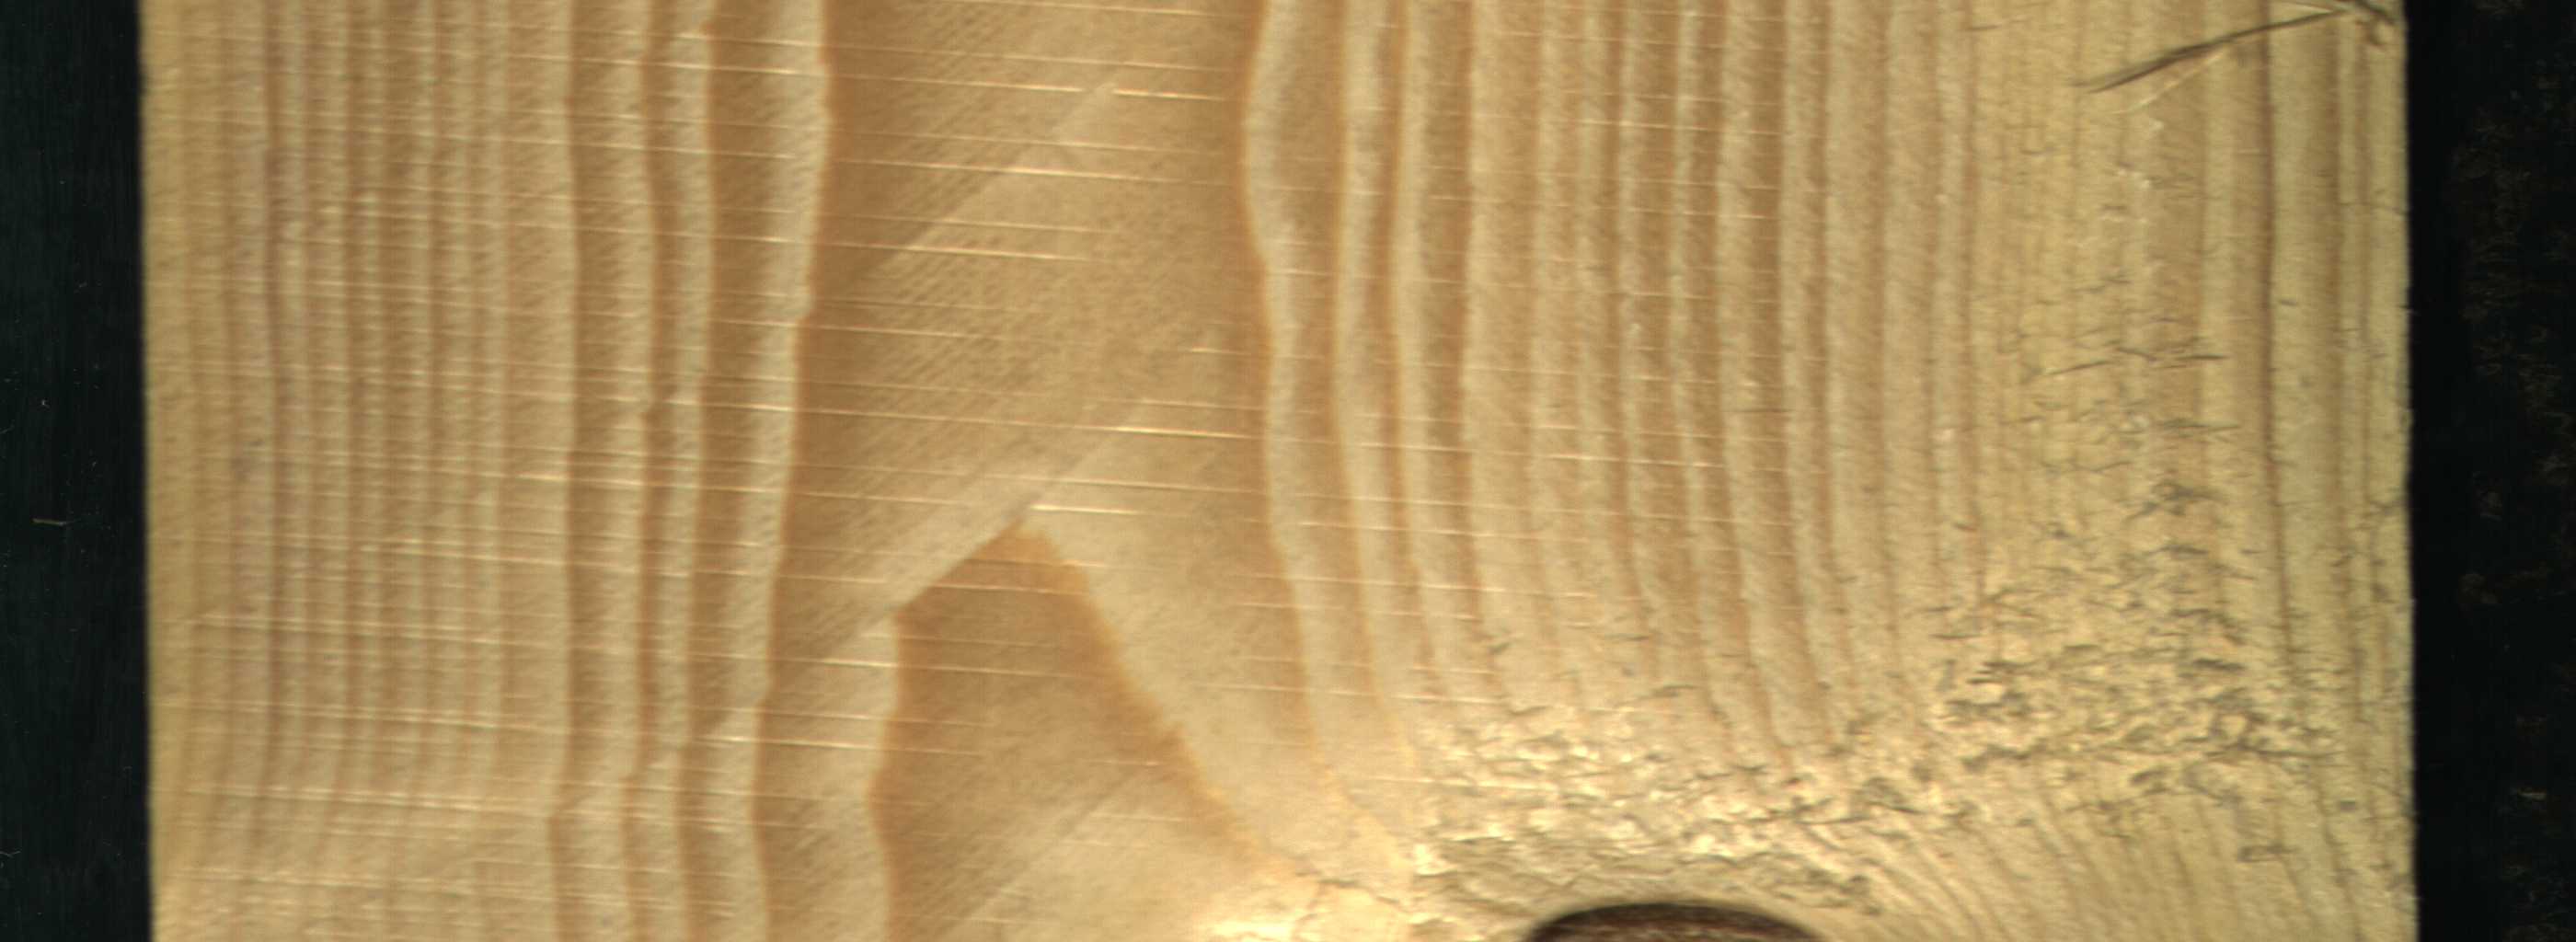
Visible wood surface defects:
Dead_Knot